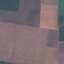
Land use / land cover: AnnualCrop